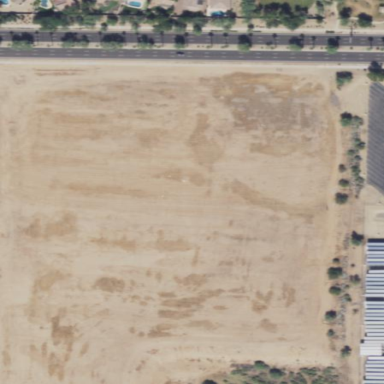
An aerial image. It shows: Brownfield site.